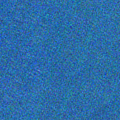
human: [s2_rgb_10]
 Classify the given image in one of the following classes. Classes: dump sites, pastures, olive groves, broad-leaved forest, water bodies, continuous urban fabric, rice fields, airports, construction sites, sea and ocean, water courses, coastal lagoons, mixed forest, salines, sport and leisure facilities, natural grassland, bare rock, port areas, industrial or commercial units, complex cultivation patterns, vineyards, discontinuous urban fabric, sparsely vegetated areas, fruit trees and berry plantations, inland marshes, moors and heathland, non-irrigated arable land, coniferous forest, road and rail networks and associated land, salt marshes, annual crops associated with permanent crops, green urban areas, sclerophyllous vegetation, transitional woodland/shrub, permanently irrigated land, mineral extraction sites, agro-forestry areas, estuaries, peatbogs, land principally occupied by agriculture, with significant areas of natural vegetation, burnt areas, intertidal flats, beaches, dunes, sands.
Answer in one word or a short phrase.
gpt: sea and ocean